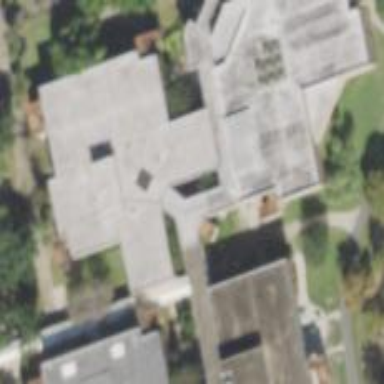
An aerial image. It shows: College building.